Question: In all rows are empty! .. the data not appear! I do not know where the problem actually, I execute the same .apk file on many devices, however, it is run correctly on all of them except android device with version 4.1.1. Really I can't know where is the problem for apk to run on one device and not on the other one?! (this will lead me to mad)..
(I am sure the problem is not in code, cause it is run on the other devices and data appear on ListView):
'''
public class ListViewCustomAdapter extends BaseAdapter {
public String title[];
public String description[];
public String curr[];
public int size,fontsize;
public Activity context;
public LayoutInflater inflater;
public showAccounts accounts;
public ListViewCustomAdapter(Activity context,String[] title, String[] description, String[] curr) {
super();
this.context = context;
this.accounts=new showAccounts();
this.title = title;
this.description = description;
this.curr = curr;
this.inflater = (LayoutInflater)context.getSystemService(Context.LAYOUT_INFLATER_SERVICE);
}
public int getCount() {
// TODO Auto-generated method stub
return title.length;
}
public Object getItem(int position) {
// TODO Auto-generated method stub
return null;
}
public long getItemId(int position) {
// TODO Auto-generated method stub
return 0;
}
public static class ViewHolder {
ImageView imgViewLogo;
TextView txtViewTitle;
TextView txtViewDescription;
TextView txtViewcurr;
}
public View getView(int position, View convertView, ViewGroup parent) {
// TODO Auto-generated method stub
ViewHolder holder;
//Define the size of layout
size=accounts.getsize();
fontsize=accounts.getfont();
if(convertView==null){
holder = new ViewHolder();
convertView = inflater.inflate(R.layout.accountlist, null);
holder.txtViewTitle = (TextView) convertView.findViewById(R.id.textView);
holder.txtViewTitle.setWidth(size*2);
holder.txtViewTitle.setTextSize(TypedValue.COMPLEX_UNIT_SP,fontsize);
holder.txtViewDescription = (TextView) convertView.findViewById(R.id.textView1);
holder.txtViewDescription.setWidth(size);
holder.txtViewDescription.setTextSize(TypedValue.COMPLEX_UNIT_SP,fontsize);
holder.txtViewcurr = (TextView) convertView.findViewById(R.id.textView2);
holder.txtViewcurr.setWidth(size/2);
holder.txtViewcurr.setTextSize(TypedValue.COMPLEX_UNIT_SP,fontsize);
if ( position % 2 == 0 ){
convertView.setBackgroundColor(Color.parseColor("#96c4fa"));
}else{
convertView.setBackgroundColor(Color.parseColor("#e9e9e9"));
}
convertView.setTag(holder);
} else {
holder=(ViewHolder)convertView.getTag();
if ( position % 2 == 0 ){
convertView.setBackgroundColor(Color.parseColor("#96c4fa"));
}else{
convertView.setBackgroundColor(Color.parseColor("#e9e9e9"));
}
}
holder.txtViewTitle.setText(title[position]);
holder.txtViewDescription.setText(description[position]);
holder.txtViewcurr.setText(curr[position]);
return convertView;
}
}
'''
:
'''
<?xml version="1.0" encoding="utf-8"?>
<LinearLayout xmlns:android="http://schemas.android.com/apk/res/android"
android:layout_width="fill_parent"
android:layout_height="wrap_content"
android:gravity="right"
android:orientation="horizontal">
<TextView
android:id="@+id/textView2"
android:layout_width="wrap_content"
android:layout_height="wrap_content"
android:textColor="@android:color/black"
android:gravity="right"
/>
<TextView
android:id="@+id/textView1"
android:layout_width="wrap_content"
android:layout_height="wrap_content"
android:textColor="@android:color/black"
android:gravity="right"
/>
<TextView
android:id="@+id/textView"
android:layout_width="wrap_content"
android:layout_height="wrap_content"
android:textColor="@android:color/black"
android:gravity="right"
/>
<ImageView
android:id="@+id/imageView"
android:src="@drawable/wuser"
android:layout_width="wrap_content"
android:layout_height="wrap_content"
android:gravity="right"/>
</LinearLayout>
'''
- - - -

Any help will be appreciated,
my problem was solved! I just reset the device and everything goes well! Really, before, I do not think that the viruses can cause like these problems, such affects to other applications,etc. However, its good to note and know that after this long time to solve this problem!
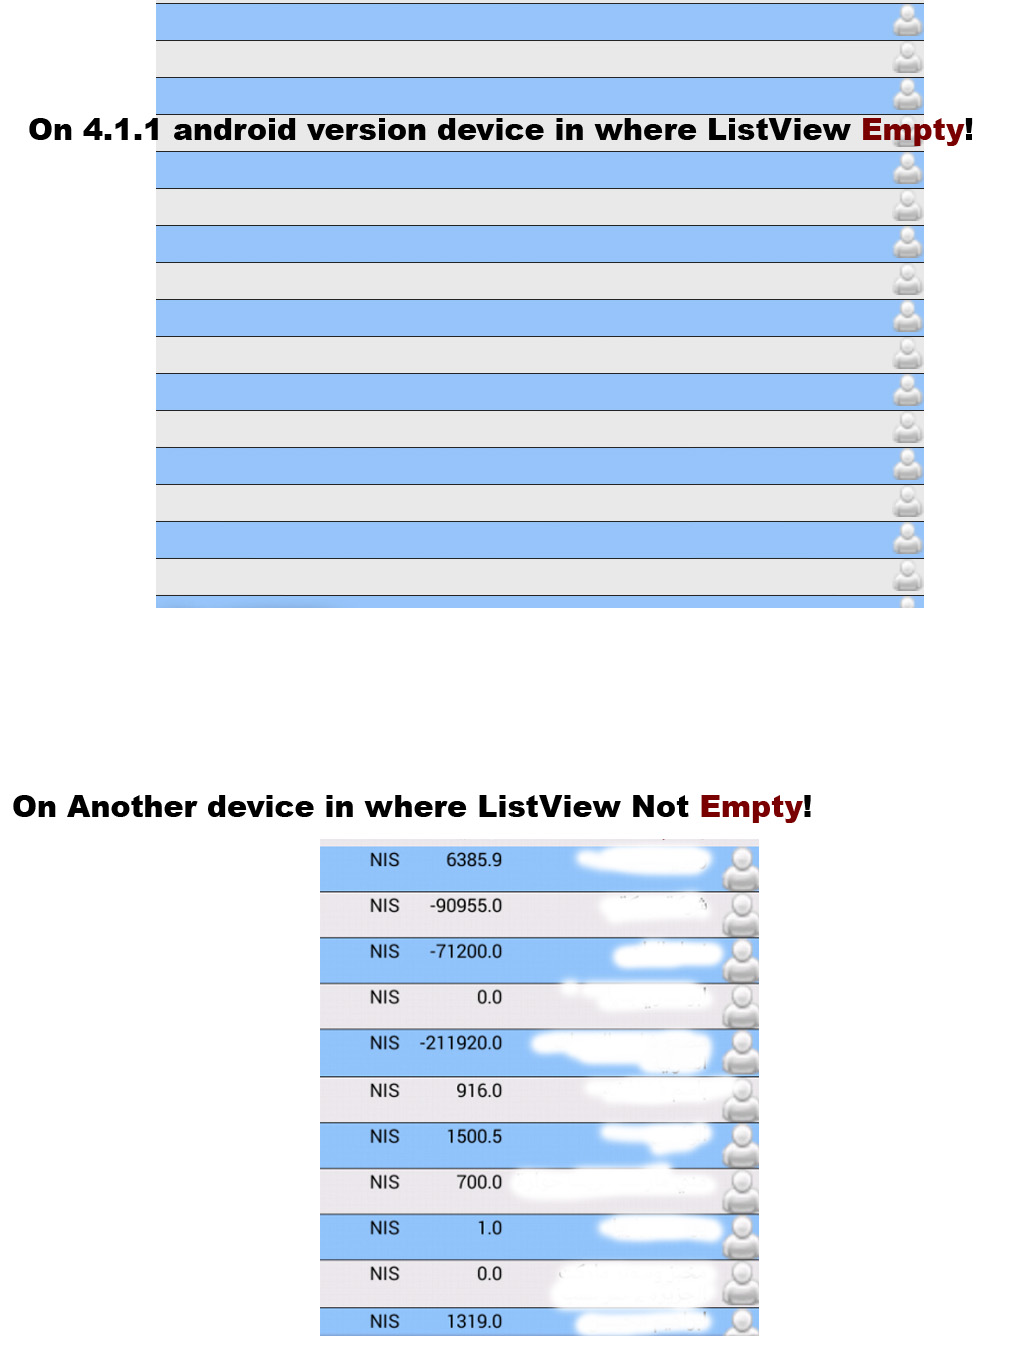
Answer: Your problem is in setting the width of text views in the correct way and the same thing for the text size. So, try to delete or comment the code that is related in setting widths and sizes such these lines of code
'''
holder.txtViewTitle.setWidth(size*2);
holder.txtViewTitle.setTextSize(TypedValue.COMPLEX_UNIT_SP,fontsize);
'''
After that run the code over your particular simulator or device, then you will see the appearance of your texts. Note that (from my point of view) it is wrong to fix the size of font and the width of the views, so you have to find a way to adapt the sizes based on the screen width of the devices.